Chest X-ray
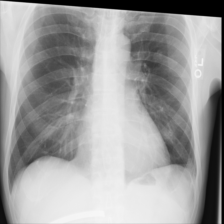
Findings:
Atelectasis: negative
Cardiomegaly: negative
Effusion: positive
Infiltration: negative
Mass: negative
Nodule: positive
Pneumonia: negative
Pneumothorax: negative
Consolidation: negative
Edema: negative
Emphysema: negative
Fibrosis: negative
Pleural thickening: positive
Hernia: negative